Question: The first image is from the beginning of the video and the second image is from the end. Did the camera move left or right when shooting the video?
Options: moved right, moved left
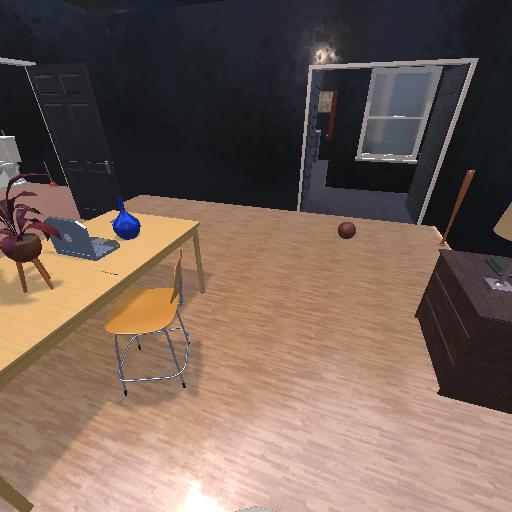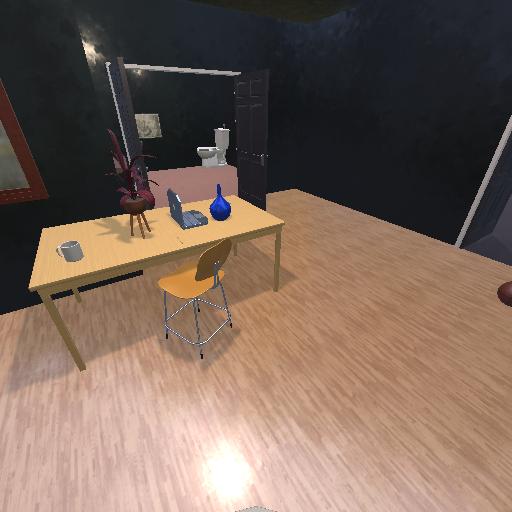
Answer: moved right